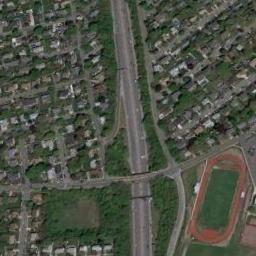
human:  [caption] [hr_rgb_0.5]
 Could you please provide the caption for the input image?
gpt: There is a road beside the track and field .

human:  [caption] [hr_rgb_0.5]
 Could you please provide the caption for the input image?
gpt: Many buildings are near the ground track field .

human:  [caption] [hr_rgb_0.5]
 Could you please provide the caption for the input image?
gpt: The ground track field is surrounded by a residential area and a clearing is also in the residential area .

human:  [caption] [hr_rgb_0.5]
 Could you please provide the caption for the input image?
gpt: A track and field is built in the middle of a residential area, Surrounded by a lot of vegetation .

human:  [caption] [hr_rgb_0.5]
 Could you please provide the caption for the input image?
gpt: There are many buildings and trees around the ground track field .